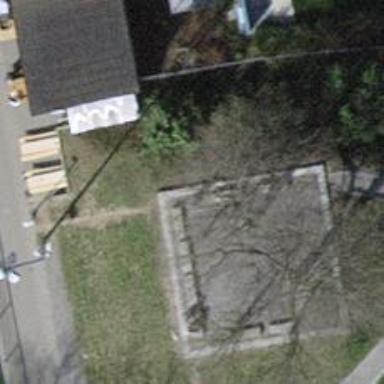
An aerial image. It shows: Bench.